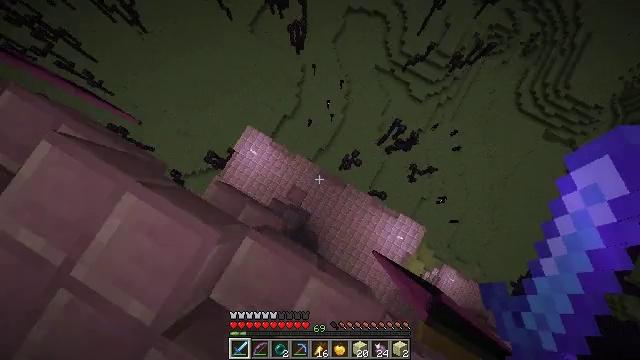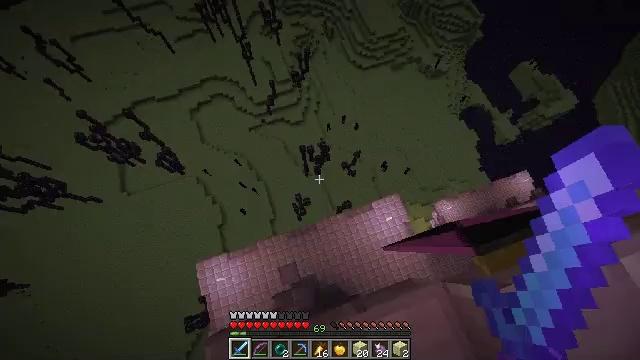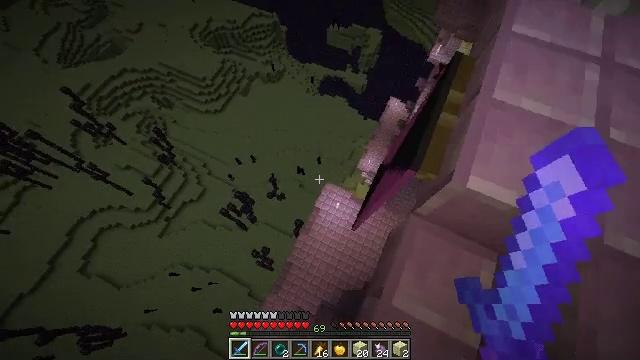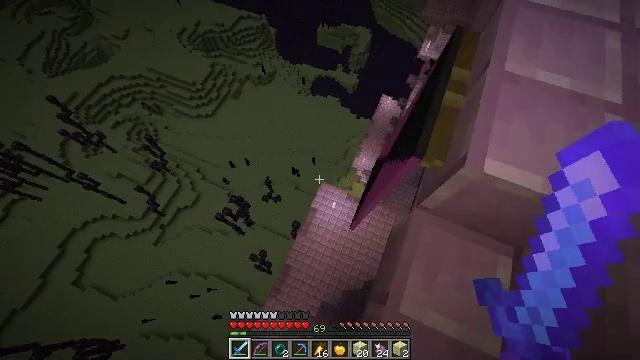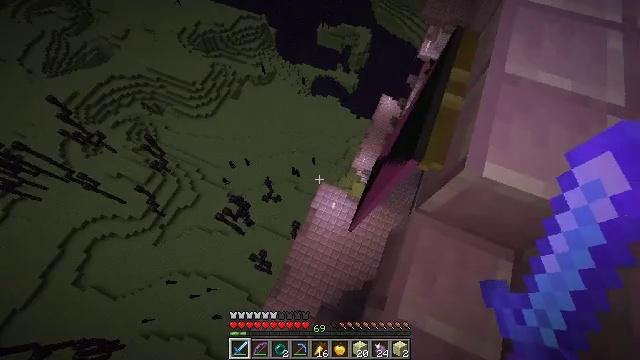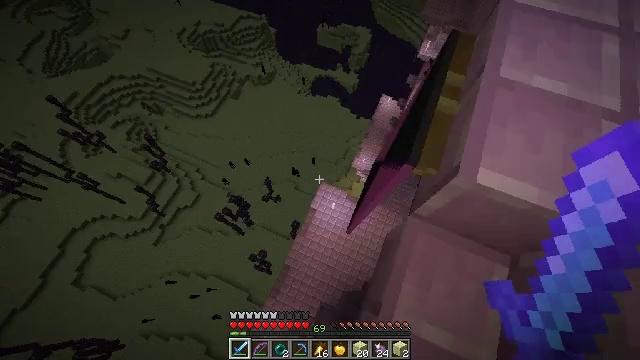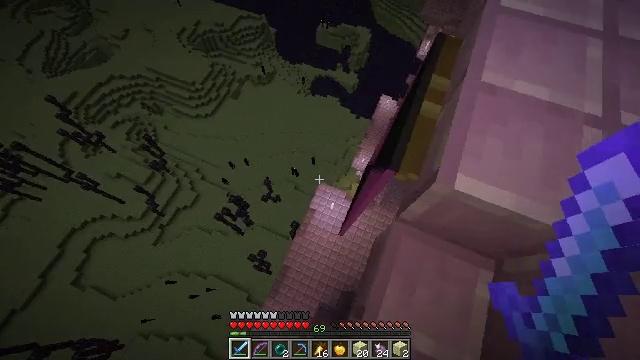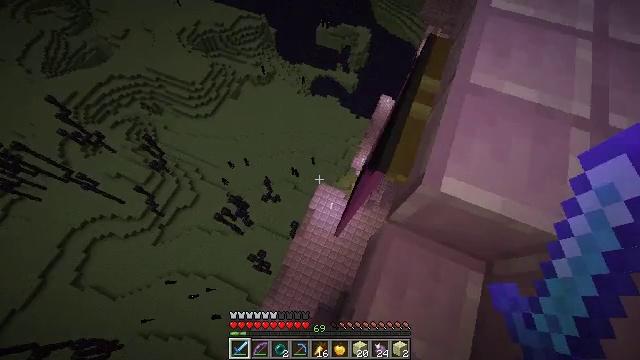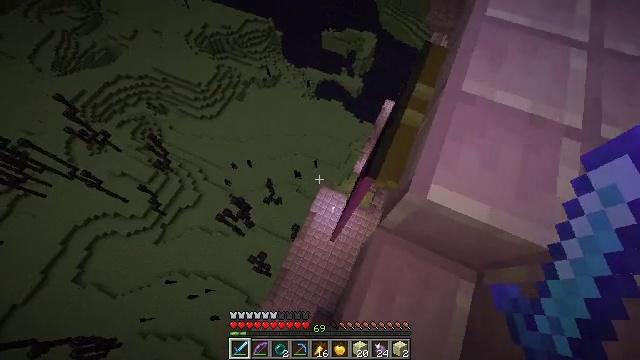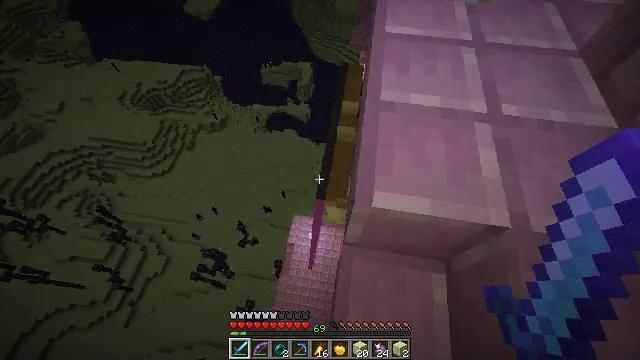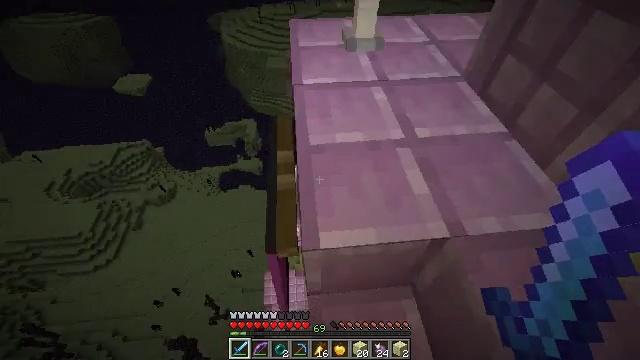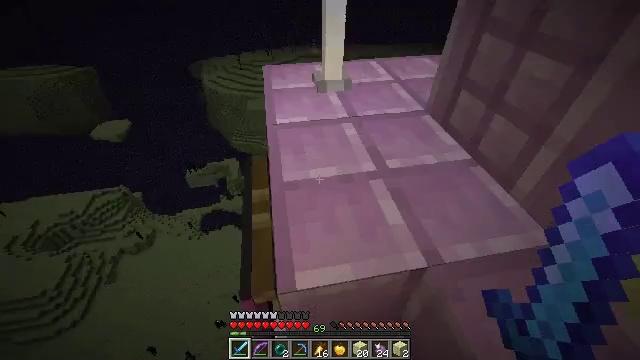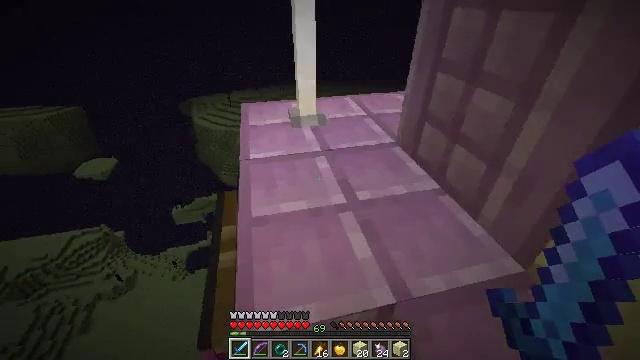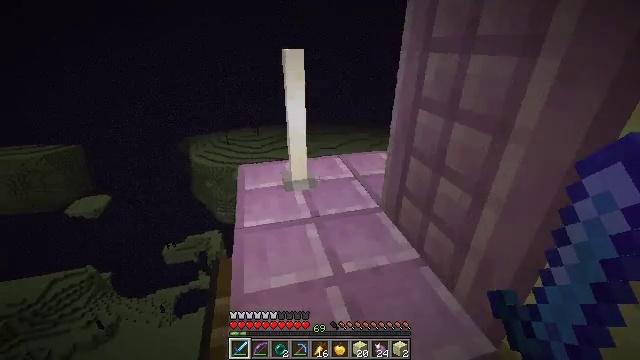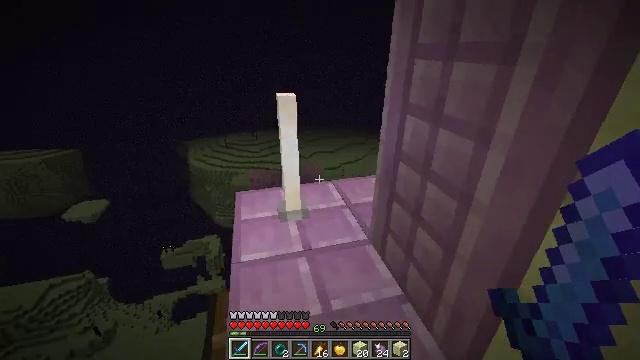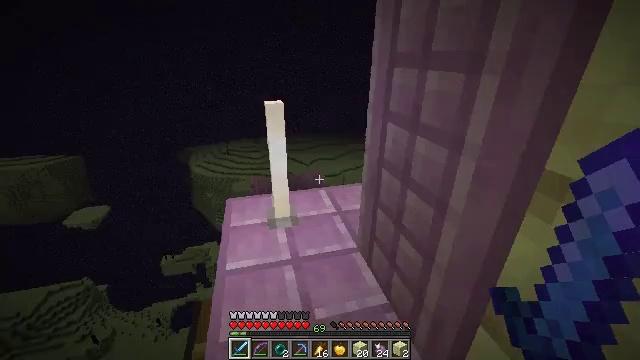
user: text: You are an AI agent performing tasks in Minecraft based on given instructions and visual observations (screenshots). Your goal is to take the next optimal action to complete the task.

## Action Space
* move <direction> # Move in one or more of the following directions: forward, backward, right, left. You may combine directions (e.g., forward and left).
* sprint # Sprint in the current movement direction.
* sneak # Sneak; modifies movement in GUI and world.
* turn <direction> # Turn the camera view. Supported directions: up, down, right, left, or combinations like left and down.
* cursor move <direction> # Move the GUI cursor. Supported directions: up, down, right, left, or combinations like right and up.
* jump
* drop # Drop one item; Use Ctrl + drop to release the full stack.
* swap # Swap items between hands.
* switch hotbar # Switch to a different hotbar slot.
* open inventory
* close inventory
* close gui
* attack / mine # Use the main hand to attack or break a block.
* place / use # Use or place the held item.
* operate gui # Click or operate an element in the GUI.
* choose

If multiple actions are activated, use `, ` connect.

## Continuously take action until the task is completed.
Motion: motion action
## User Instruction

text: Mine the end rod.
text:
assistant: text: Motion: move right, sneak, turn right and up
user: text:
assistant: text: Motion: move right, sneak, turn right and up
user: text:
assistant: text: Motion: move right, sneak, turn right
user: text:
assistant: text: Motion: move right, sneak
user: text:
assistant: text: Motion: move right, sneak
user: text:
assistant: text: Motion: move right, sneak
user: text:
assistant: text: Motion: move right, sneak
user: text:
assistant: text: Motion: move right, sneak, turn left
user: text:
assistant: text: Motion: move right, sneak, turn right and up
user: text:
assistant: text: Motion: move right, sneak, turn right and up
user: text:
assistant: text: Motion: move right, sneak, turn right and up
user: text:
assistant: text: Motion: move right, sneak, turn right and up
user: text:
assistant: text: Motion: move right, sneak, turn right and up
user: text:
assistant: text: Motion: move right, sneak
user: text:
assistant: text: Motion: move right, sneak, turn up
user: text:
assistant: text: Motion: move right, sneak, turn left and up
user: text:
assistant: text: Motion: move right, sneak, turn left
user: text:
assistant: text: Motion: move forward, sneak, turn left
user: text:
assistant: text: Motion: move forward, sneak, turn left and down
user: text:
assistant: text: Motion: move forward, sneak, turn left and down
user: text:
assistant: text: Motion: move forward, sneak, turn left
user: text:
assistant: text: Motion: move forward, sneak
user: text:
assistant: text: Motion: move forward, sneak
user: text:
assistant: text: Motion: move forward, sneak
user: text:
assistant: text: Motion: move forward, sneak
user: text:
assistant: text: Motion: move forward, sneak
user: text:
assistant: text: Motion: move forward, sneak, turn right and down
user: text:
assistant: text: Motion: move forward, sneak
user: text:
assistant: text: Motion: move forward, sneak, turn right
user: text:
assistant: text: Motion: move forward, sneak